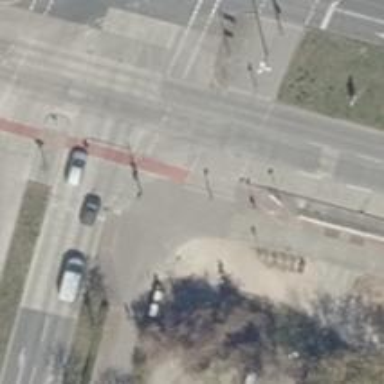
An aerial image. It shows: Footway crossing with traffic signals and pedestrian island.